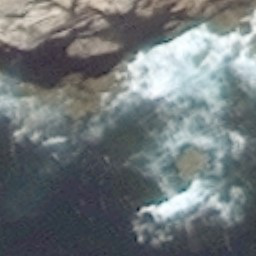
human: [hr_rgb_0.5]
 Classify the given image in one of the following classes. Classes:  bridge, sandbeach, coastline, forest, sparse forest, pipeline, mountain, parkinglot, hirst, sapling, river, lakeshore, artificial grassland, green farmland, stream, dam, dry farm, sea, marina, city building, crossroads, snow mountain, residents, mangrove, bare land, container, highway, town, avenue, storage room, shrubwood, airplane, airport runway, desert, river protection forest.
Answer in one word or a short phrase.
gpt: coastline